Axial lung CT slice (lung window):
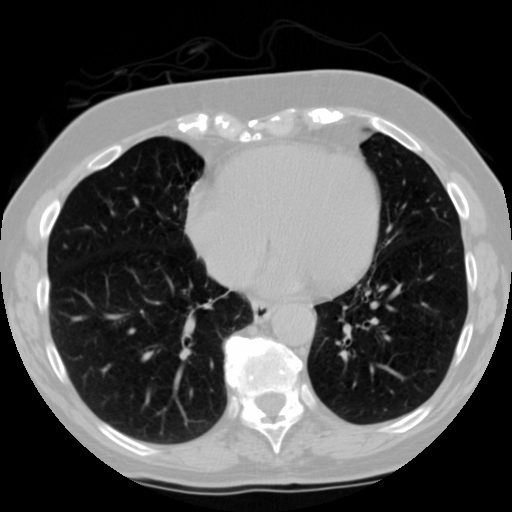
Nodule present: no